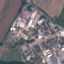
Label: Industrial